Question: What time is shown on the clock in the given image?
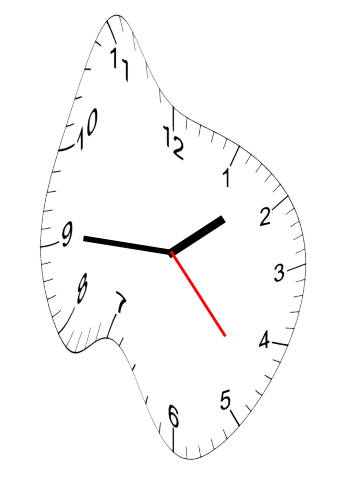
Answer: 01:45:23